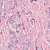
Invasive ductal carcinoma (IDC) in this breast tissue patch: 1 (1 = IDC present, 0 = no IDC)